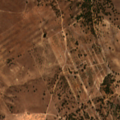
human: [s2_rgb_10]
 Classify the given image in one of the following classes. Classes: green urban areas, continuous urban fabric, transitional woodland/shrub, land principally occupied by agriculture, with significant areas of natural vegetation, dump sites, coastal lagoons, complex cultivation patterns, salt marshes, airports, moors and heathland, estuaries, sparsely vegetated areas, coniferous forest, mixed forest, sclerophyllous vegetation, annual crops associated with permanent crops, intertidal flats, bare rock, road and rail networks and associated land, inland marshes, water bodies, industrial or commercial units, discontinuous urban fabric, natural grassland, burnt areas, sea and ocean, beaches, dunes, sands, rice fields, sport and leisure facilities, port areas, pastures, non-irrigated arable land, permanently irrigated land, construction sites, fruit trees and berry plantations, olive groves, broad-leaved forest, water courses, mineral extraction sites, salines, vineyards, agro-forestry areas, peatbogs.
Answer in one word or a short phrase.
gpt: non-irrigated arable land, agro-forestry areas, broad-leaved forest, transitional woodland/shrub